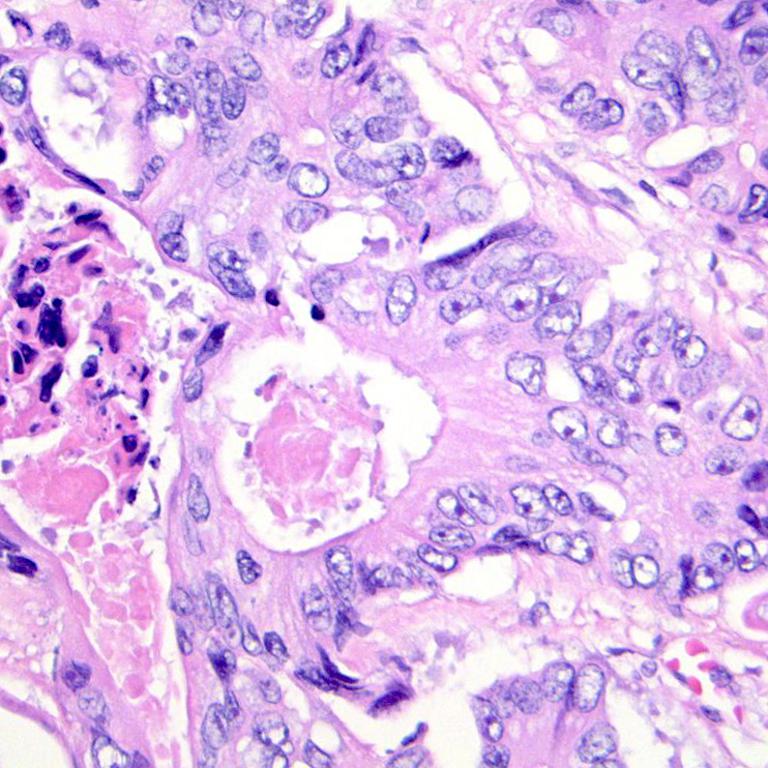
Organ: colon
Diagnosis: adenocarcinomas